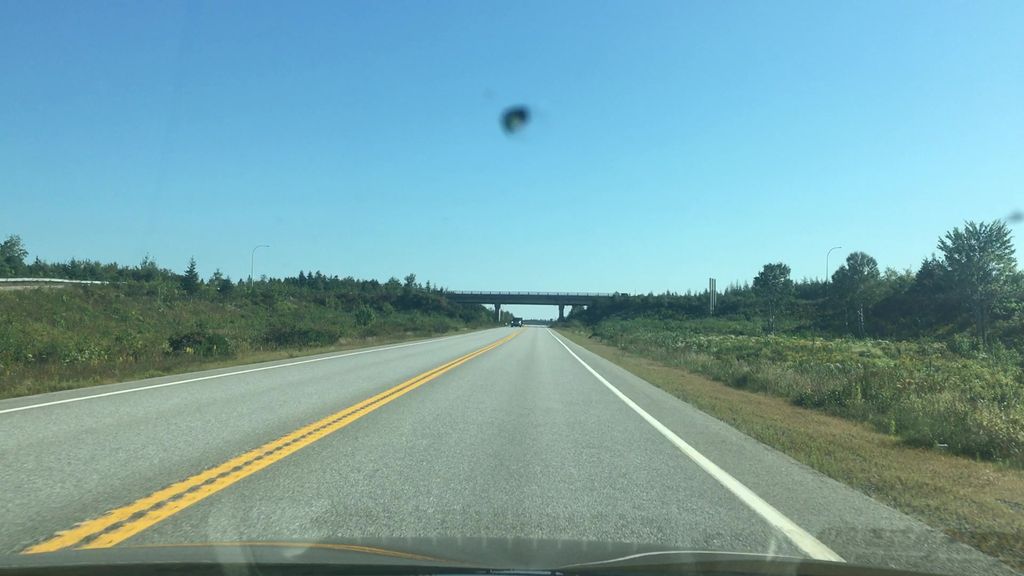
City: halifax